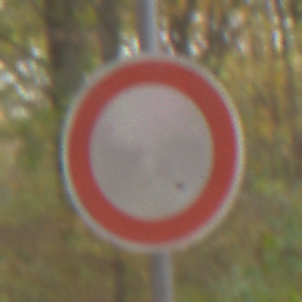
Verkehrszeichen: VerbotFahrzeugeAllerArt
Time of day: Midday
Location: Outdoor (Nature)
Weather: Overcast
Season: NotSpecified
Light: Natural